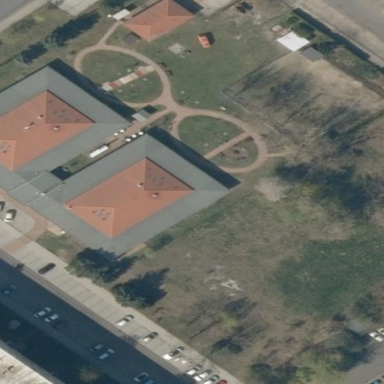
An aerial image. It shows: Nursing home.